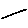
Label: line